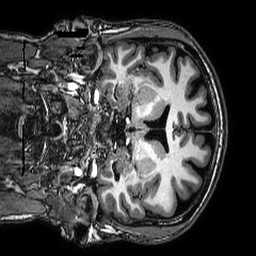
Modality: T1w
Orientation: coronal
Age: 44
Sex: male
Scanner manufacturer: philips
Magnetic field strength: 3 T
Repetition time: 0.008139 s
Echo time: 0.003724 s